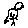
Label: bird